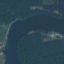
Land use / land cover class: River